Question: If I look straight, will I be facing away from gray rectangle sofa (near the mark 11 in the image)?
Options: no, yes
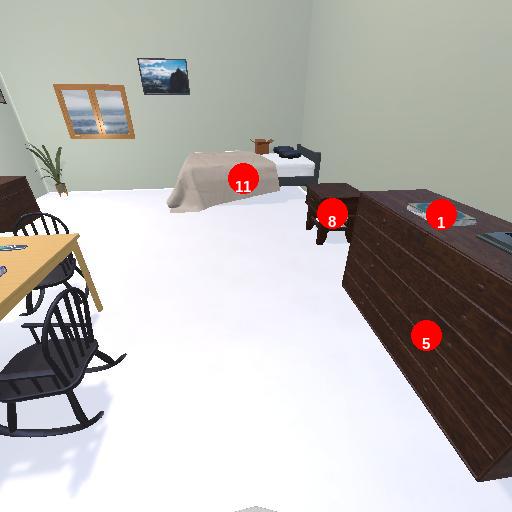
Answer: no